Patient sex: M
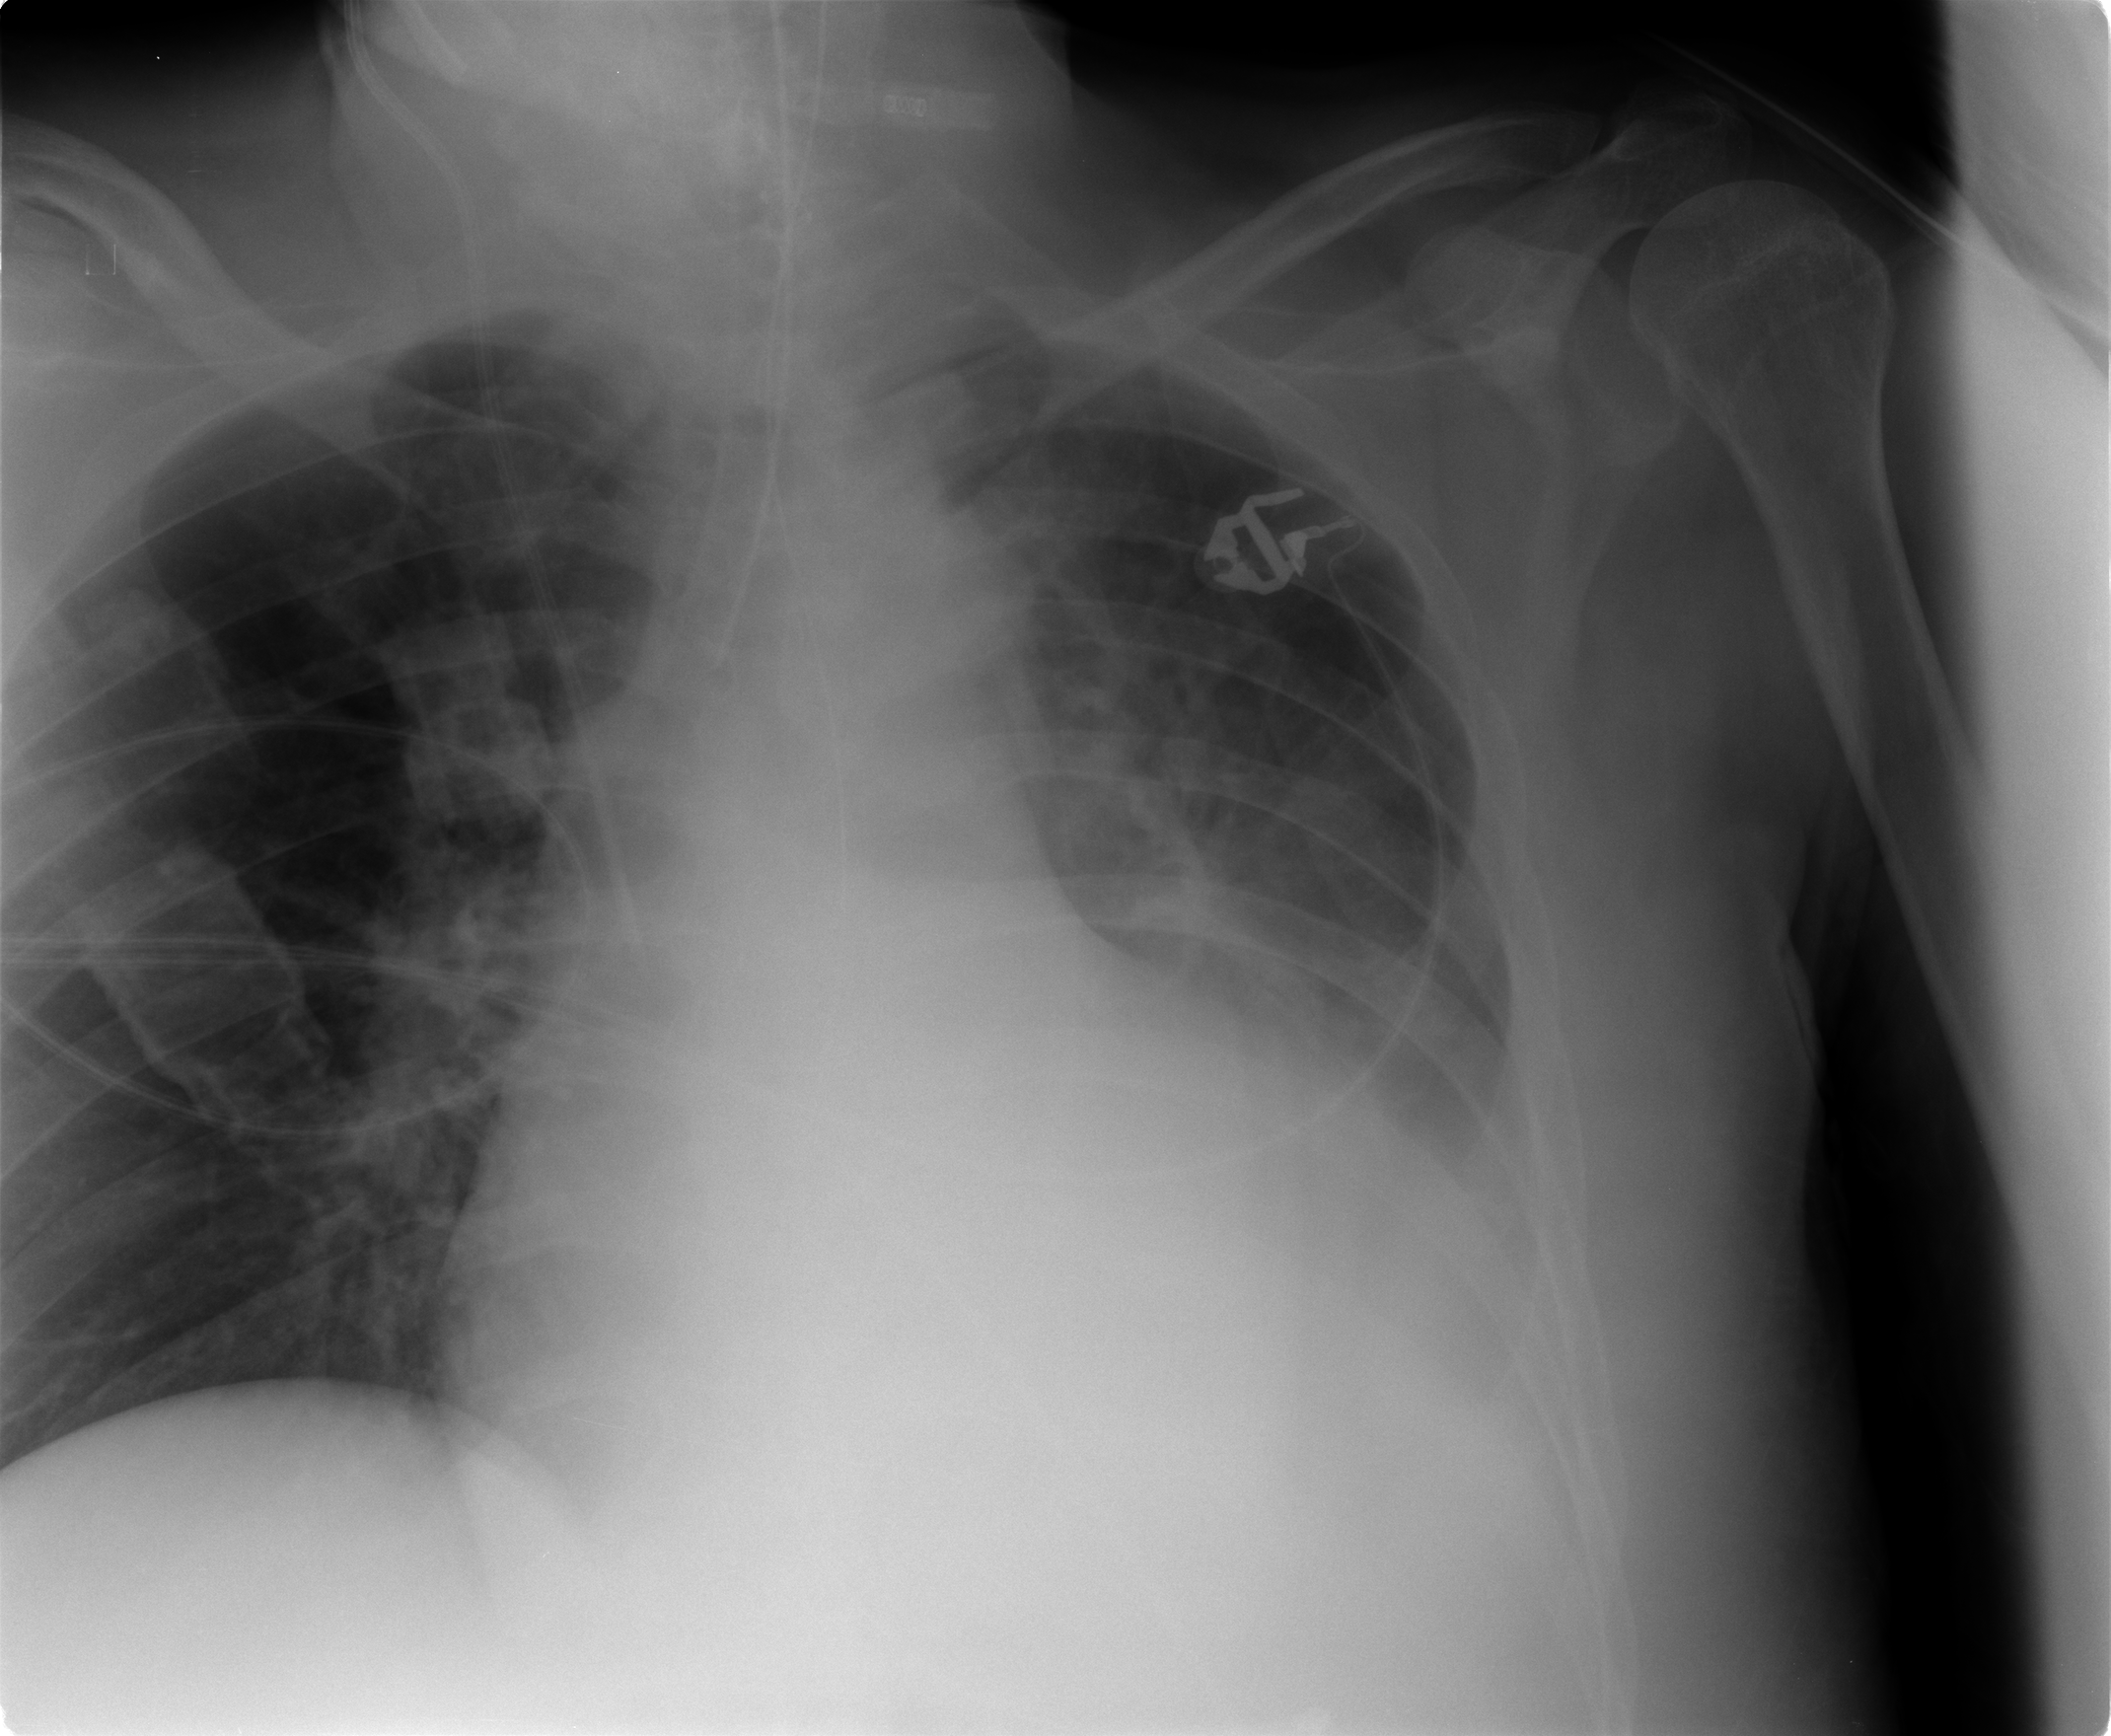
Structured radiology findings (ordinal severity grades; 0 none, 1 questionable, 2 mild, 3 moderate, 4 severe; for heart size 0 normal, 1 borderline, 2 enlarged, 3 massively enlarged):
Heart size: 3
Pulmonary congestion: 1
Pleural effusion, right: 0
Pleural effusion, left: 3
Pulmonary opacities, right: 0
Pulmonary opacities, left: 2
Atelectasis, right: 0
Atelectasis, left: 2